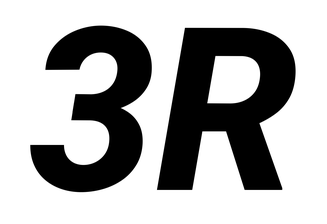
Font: Roboto-Italic_ExtraBold_Italic